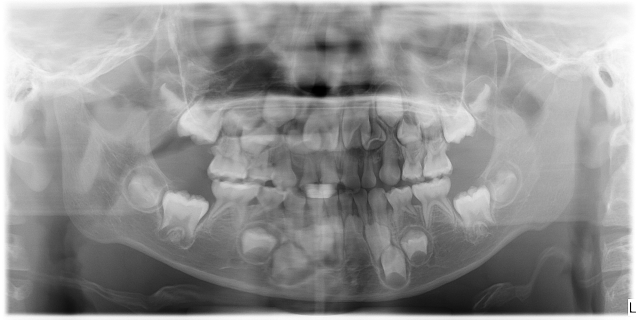
child